Current action and preconditions to check: path_clear

Your task: For each precondition in the list above, predict whether it will hold at this action.

Consider the current scene as observed from the mobile robot's camera, and analyze the predicted future states of all dynamic agents (e.g., people, animals, vehicles, or any moving entities) within the NEXT SECOND.

IMPORTANT: Only answer "very likely" if you are absolutely certain—based on strong, clear evidence—that a dynamic agent will violate the precondition in the predicted future state. Do NOT answer "very likely" for unlikely, ambiguous, or low-probability risks.

Ask yourself for each precondition: Is there a high probability, with clear and convincing evidence, that the predicted future states of any dynamic agent will interfere with the predicted future state of the currently executing action within the NEXT SECOND, causing that precondition to fail?

Assess the risk level based on these predictions. Use "likely" or "very likely" if motions create a clear risk of interference.

Use "neutral" or "improbable" if agents are nearby but their predicted paths are clearly diverging or non-conflicting.

Failure Risk Categories: "very improbable", "improbable", "neutral", "likely", "very likely"

Answer Format: Output ONLY the probability_of_failure value from these categories: "very improbable", "improbable", "neutral", "likely", "very likely"

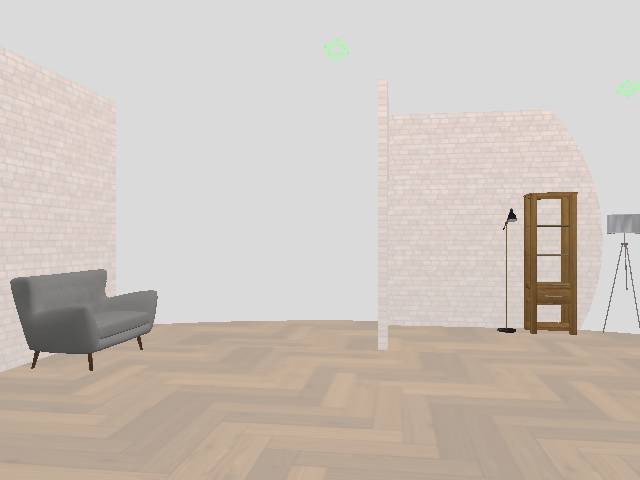

Answer: very improbable